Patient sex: M
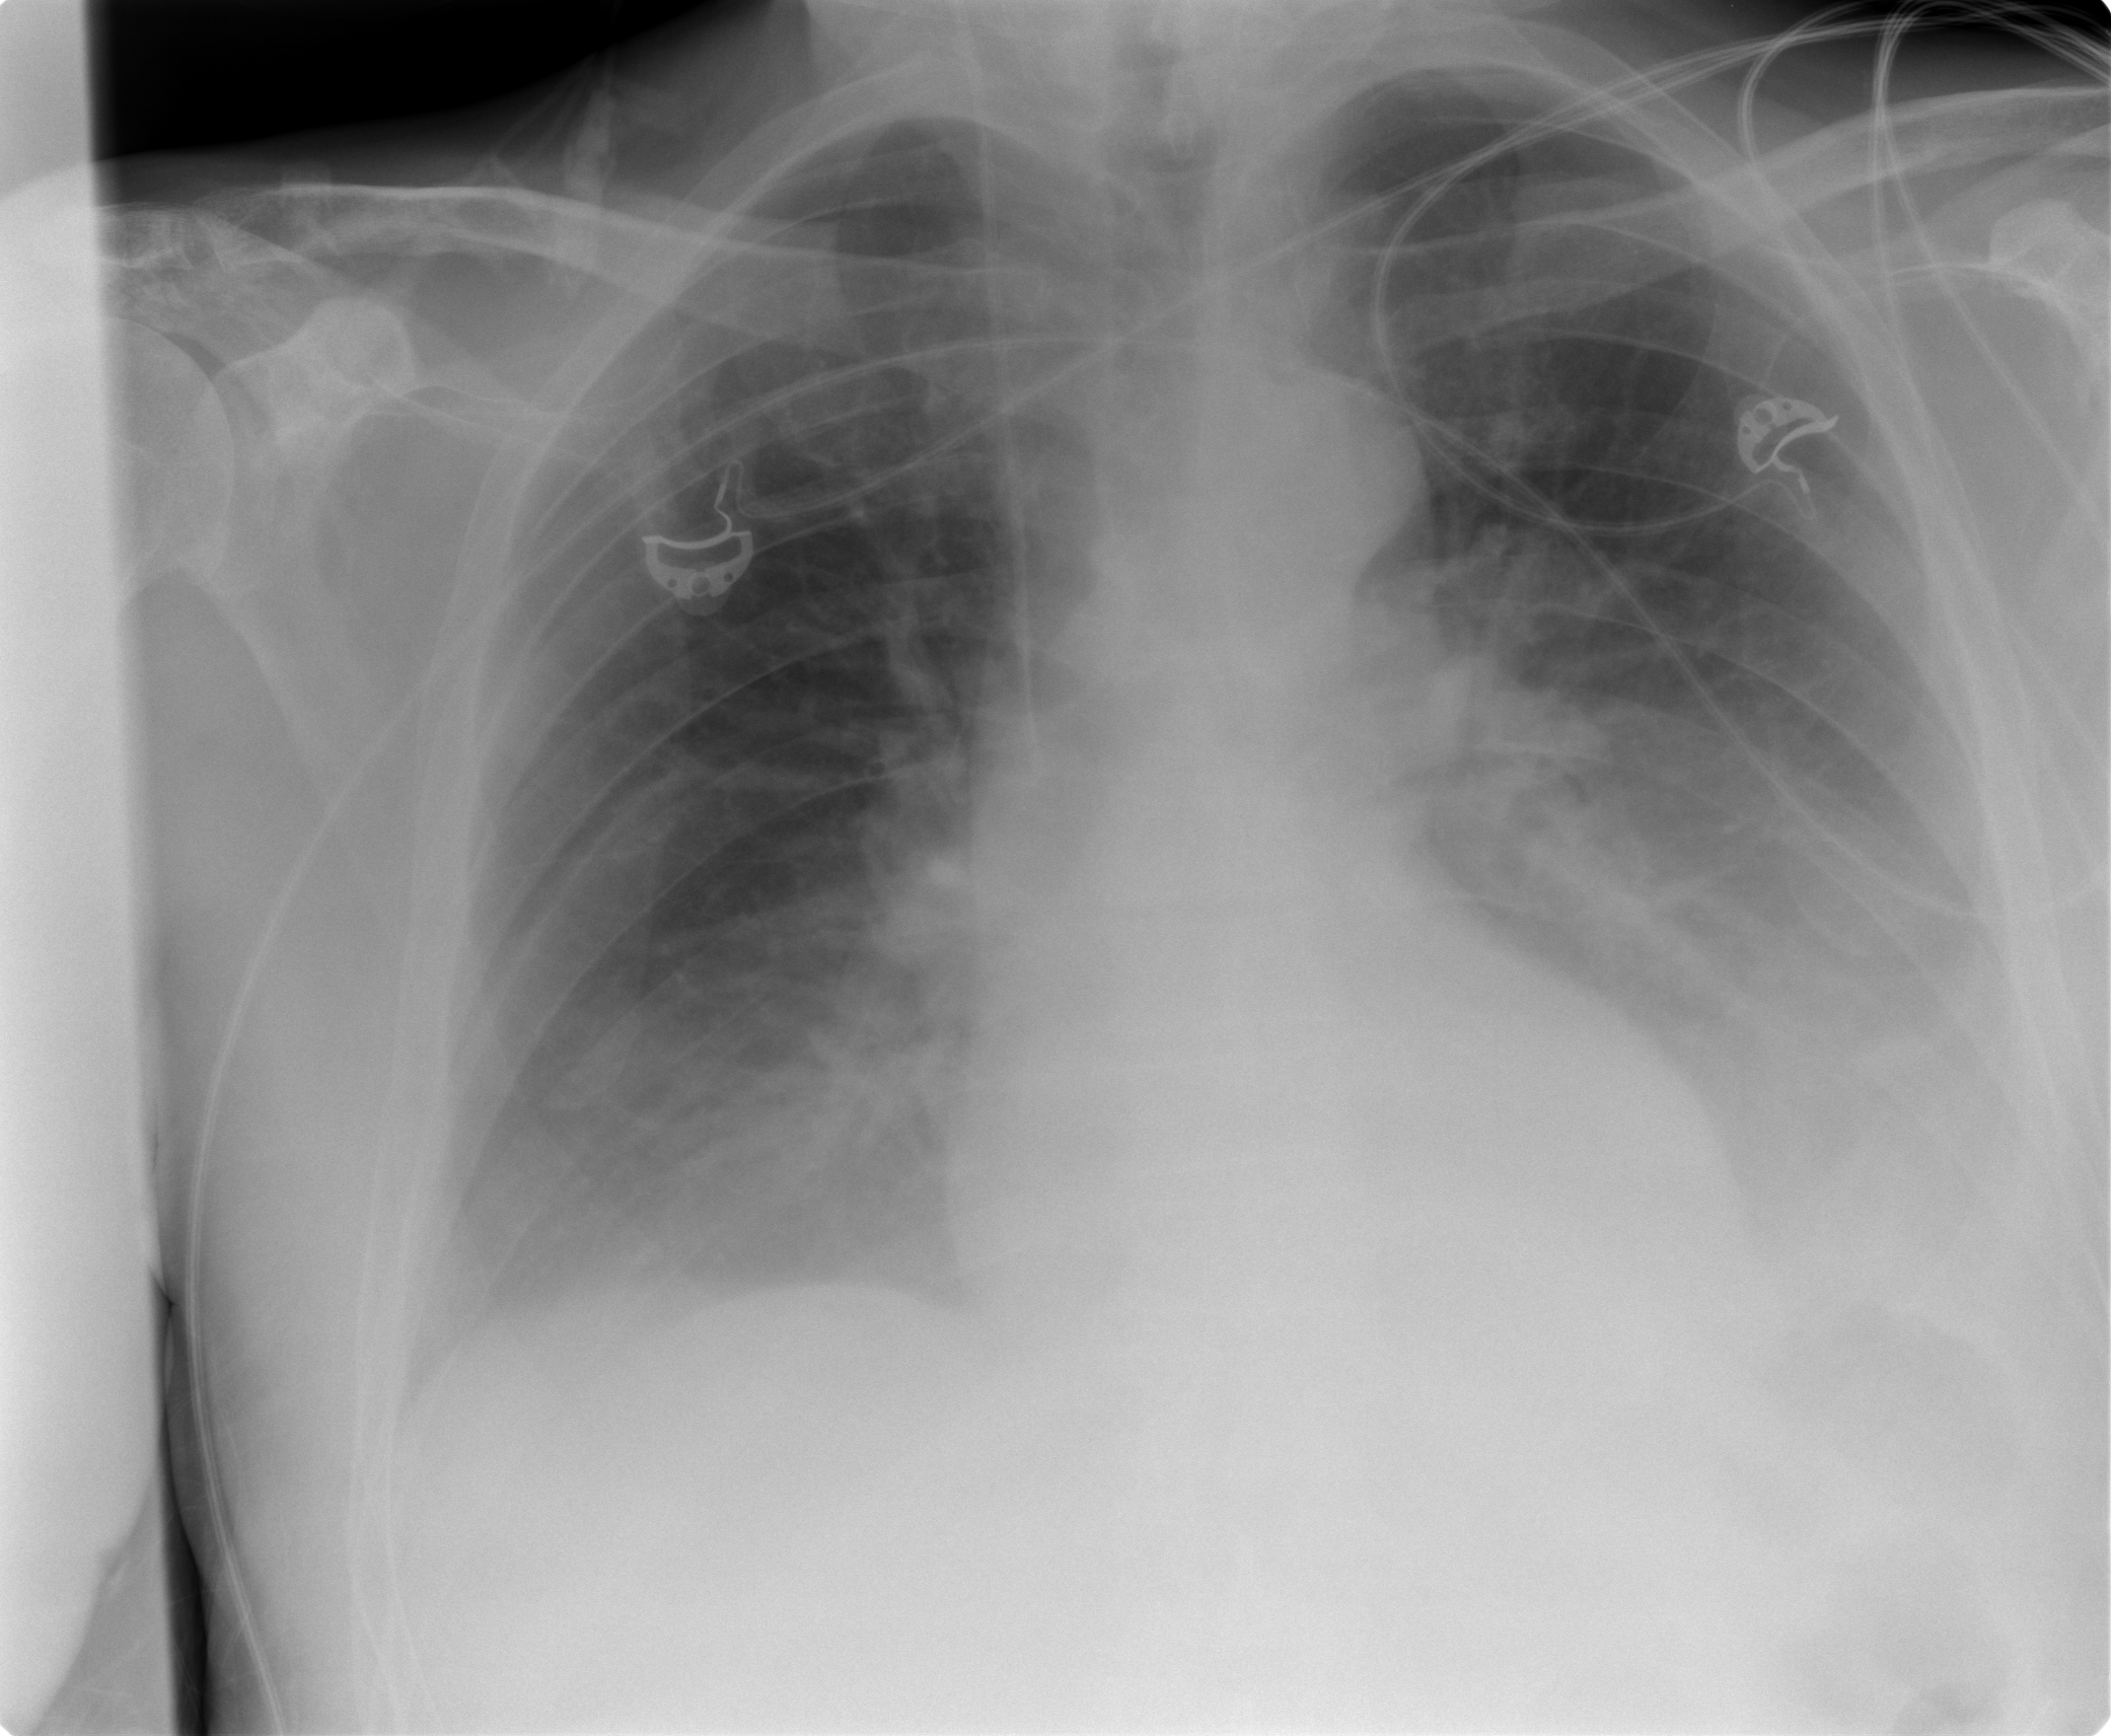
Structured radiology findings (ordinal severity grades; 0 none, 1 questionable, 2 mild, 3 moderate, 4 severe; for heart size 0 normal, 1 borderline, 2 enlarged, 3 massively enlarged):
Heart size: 0
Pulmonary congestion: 0
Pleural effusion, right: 2
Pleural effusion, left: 2
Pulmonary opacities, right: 0
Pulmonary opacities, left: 0
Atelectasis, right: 2
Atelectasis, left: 2